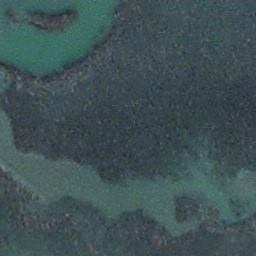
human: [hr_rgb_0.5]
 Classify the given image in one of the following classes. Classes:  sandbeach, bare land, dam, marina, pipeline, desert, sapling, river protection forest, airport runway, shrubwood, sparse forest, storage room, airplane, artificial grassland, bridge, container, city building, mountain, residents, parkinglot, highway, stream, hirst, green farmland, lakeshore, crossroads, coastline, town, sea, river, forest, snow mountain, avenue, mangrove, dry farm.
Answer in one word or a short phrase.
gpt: stream